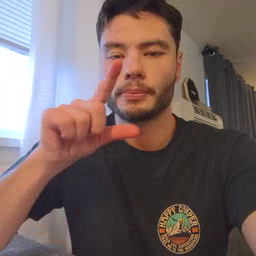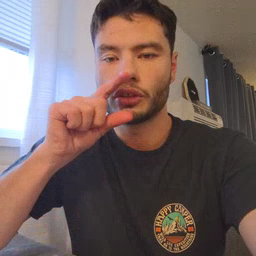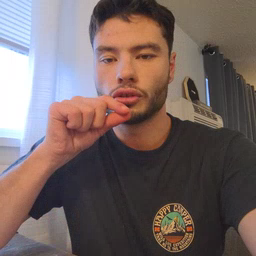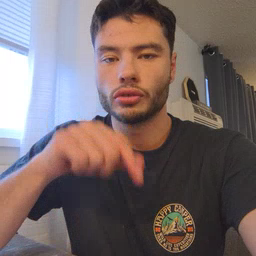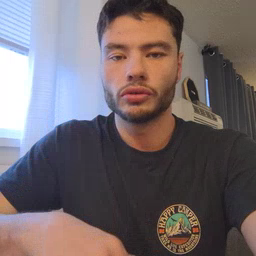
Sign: bird